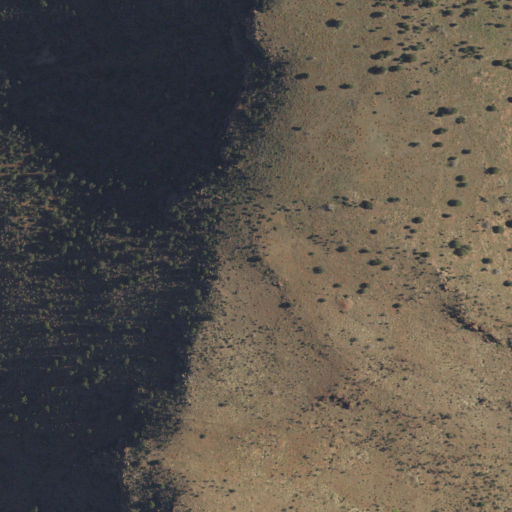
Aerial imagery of mountain in New Mexico named Treasure Mountain containing shrub and evergreen forest